Question: I have an UIViewController with design shown on storyboard as below

I was unable to figure out why I cannot add constraint between the "Watson" button and the UICollectionView by using drag drop method (the image lies under Watson button is a cell that belongs to an UICollectionView). I tried many times dragging from Watson button to the under Thumbnail Collection view but seems like no constraint between them was made.
Please help me
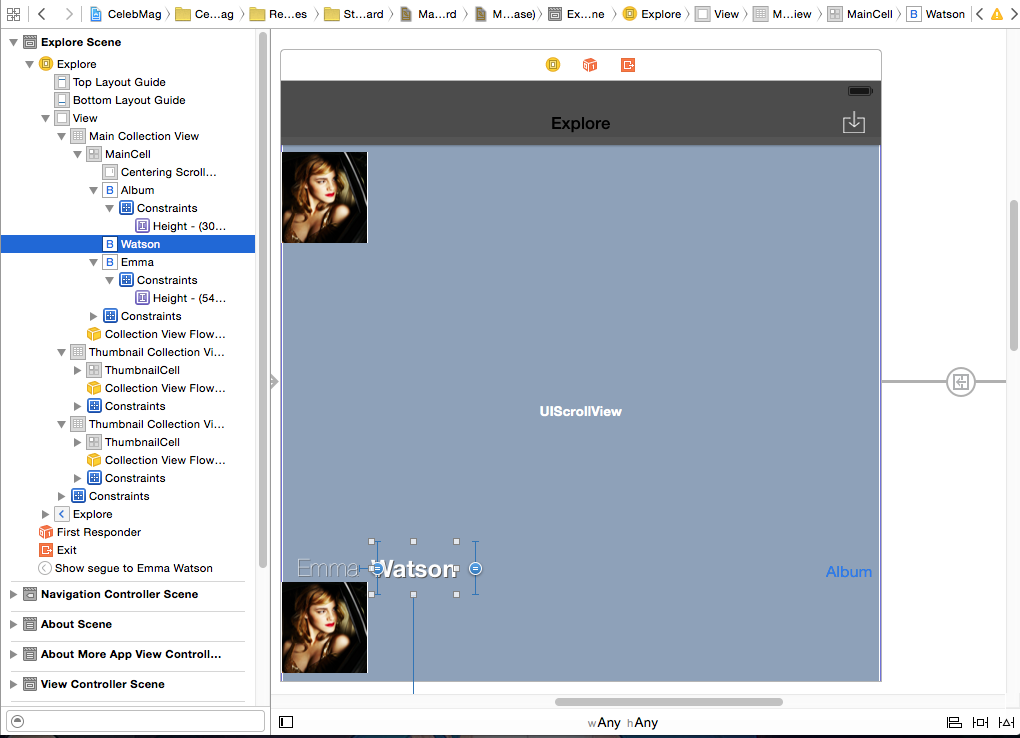
Answer: You cannot add constraint between the "Watson" button and the UICollectionView.
You can only add constraints between view and its superview or subviews or between view and its siblings (views that have common superview).
For example, you can add constraint between "Watson" and MainCell, or between "Watson" and "Album".